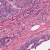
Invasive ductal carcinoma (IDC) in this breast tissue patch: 0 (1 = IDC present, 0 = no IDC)